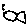
Label: fish